Pattern: AdvAttack
Description: Randomly perform adversarial attacks to an image to generate adversarial example.
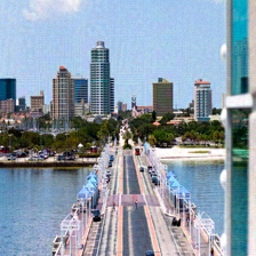
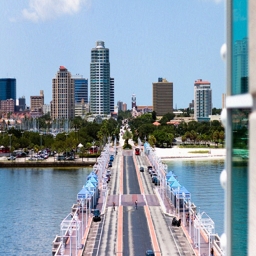
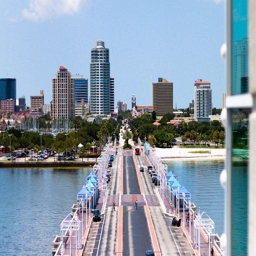
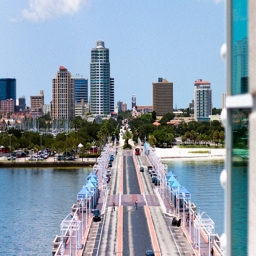